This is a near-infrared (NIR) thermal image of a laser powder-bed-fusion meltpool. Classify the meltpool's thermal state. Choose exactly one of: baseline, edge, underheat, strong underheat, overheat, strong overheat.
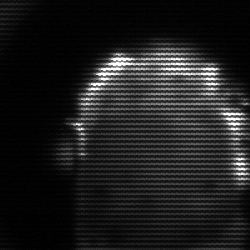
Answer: baseline